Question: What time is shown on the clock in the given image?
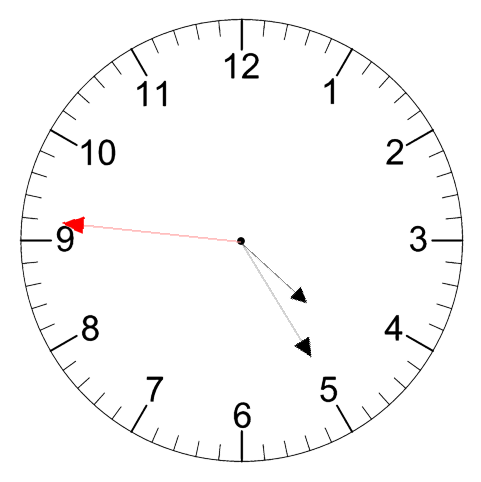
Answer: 04:24:46